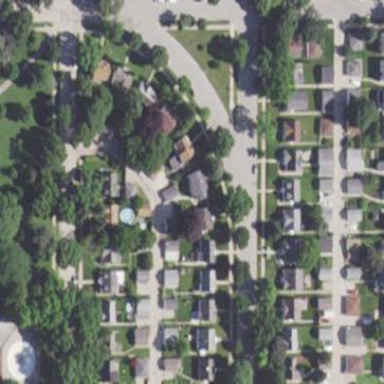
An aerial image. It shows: Sidewalk.